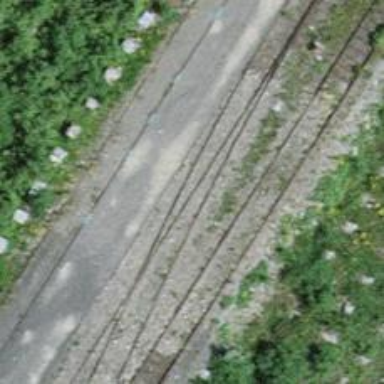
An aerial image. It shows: Spur service track with one railway track.